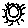
Label: sun